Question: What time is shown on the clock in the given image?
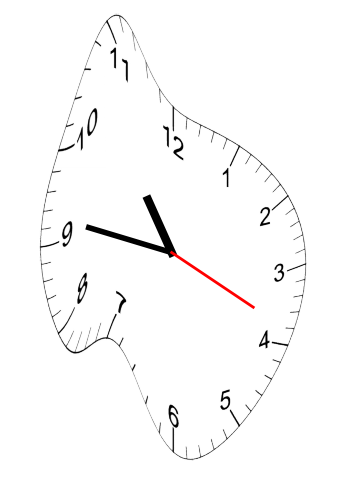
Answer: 10:46:19